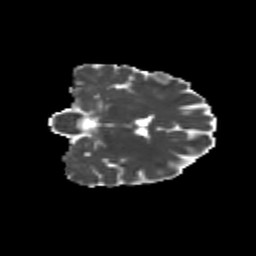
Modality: MD
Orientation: coronal
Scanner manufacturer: siemens
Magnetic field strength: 3 T
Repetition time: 9.2 s
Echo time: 0.084 s